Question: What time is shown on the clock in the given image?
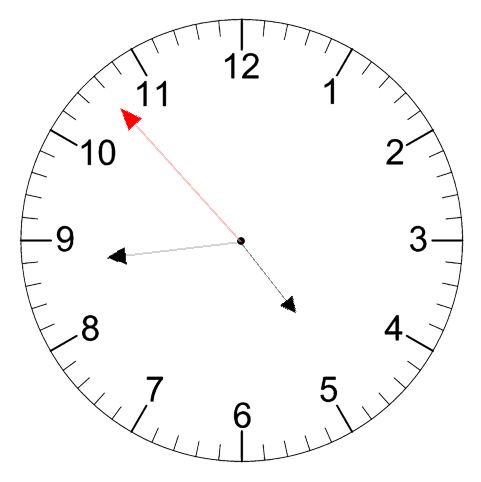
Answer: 04:43:53